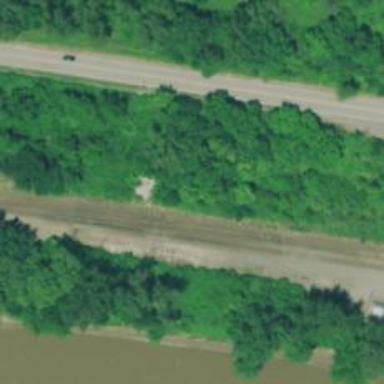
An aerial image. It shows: Railroad crossover.